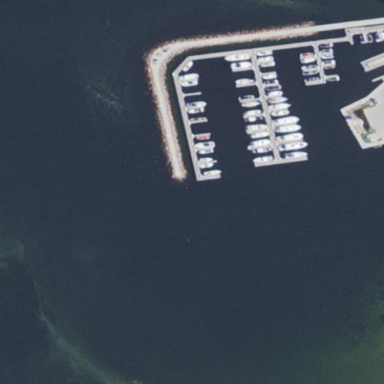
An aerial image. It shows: Breakwater made of rocks.